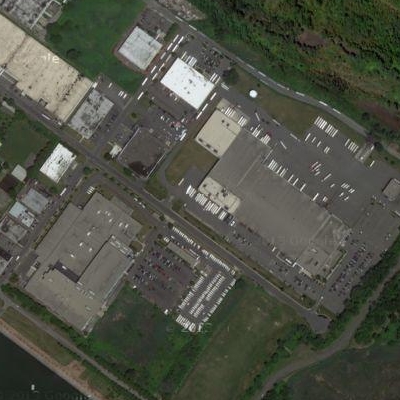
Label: Parking